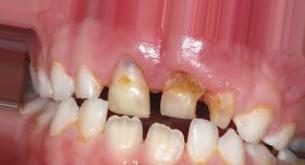
Condition: Caries